Aerial crown-view tile of a tropical tree (Barro Colorado Island, Panama), acquired 20240716:
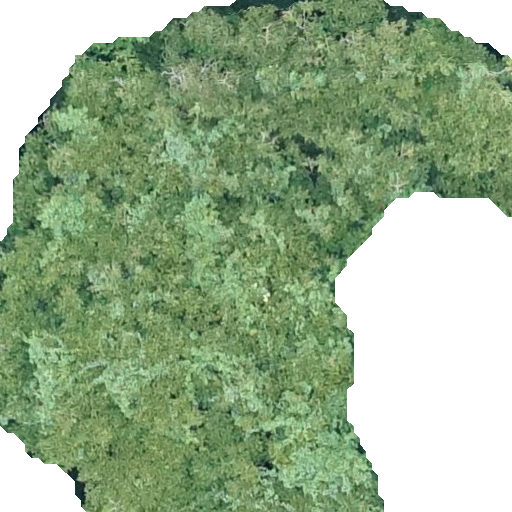
Species: Tachigali panamensis
GBIF accepted scientific name: Tachigali panamensis
Crown area: 354.53 m²